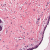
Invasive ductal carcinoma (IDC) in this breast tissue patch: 0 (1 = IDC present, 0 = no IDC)